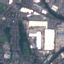
Land use / land cover class: Industrial